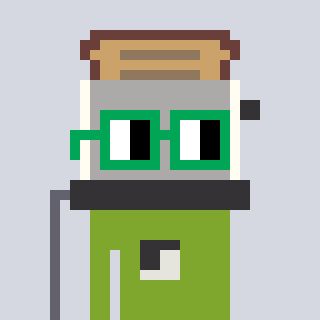
a pixel art character with square green glasses, a toaster-shaped head and a slimegreen-colored body on a cool background